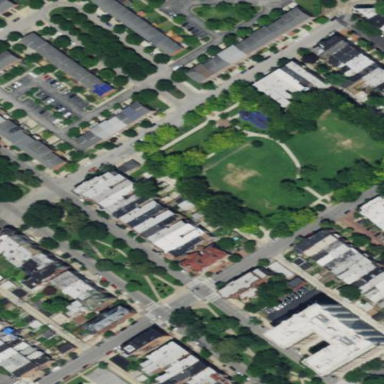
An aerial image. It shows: Park.